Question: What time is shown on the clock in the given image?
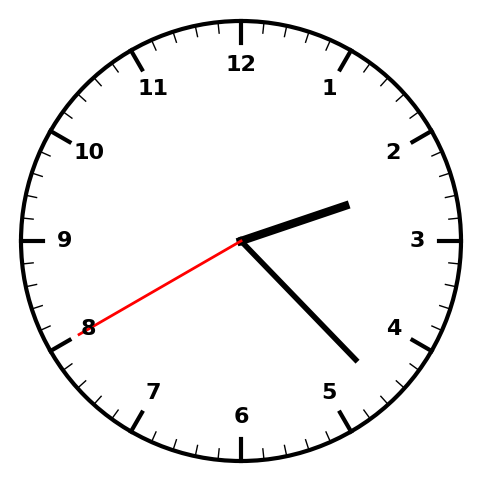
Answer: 02:22:40